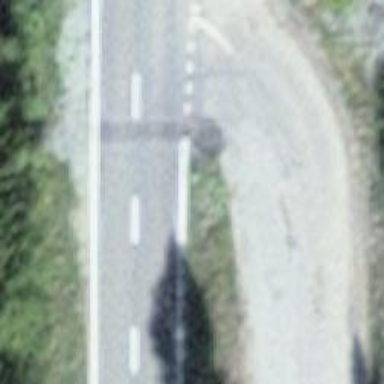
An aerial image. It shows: Bus stop along the road.